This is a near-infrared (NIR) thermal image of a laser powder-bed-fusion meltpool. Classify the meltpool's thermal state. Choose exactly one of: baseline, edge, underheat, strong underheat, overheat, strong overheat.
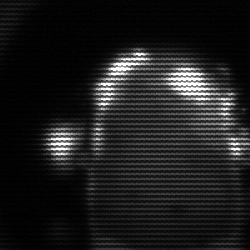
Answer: baseline